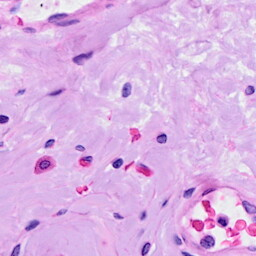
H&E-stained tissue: Ovarian